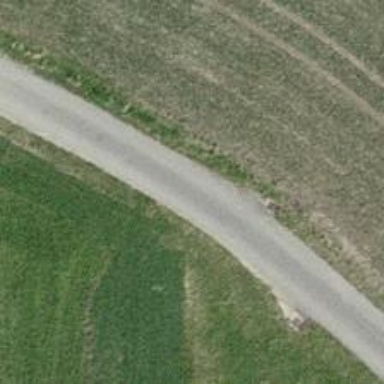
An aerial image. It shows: Well-maintained track road of grade 1.